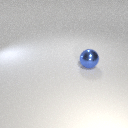
large blue metal sphere